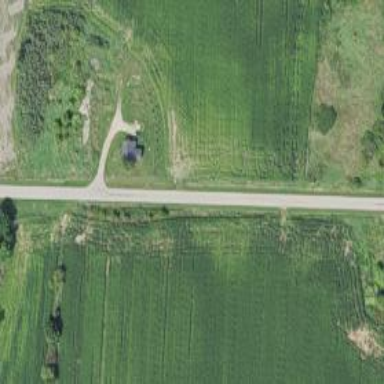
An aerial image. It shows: Unclassified road.